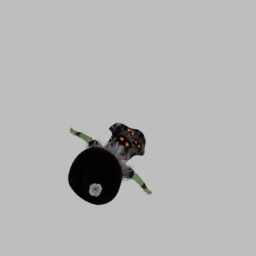
Label: people